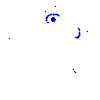
Particle: electron